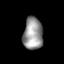
Tissue: lung
Cell type: Others
Senescence score: 0.2345
Nuclear area (px): 621
Mean DAPI intensity: 149.849